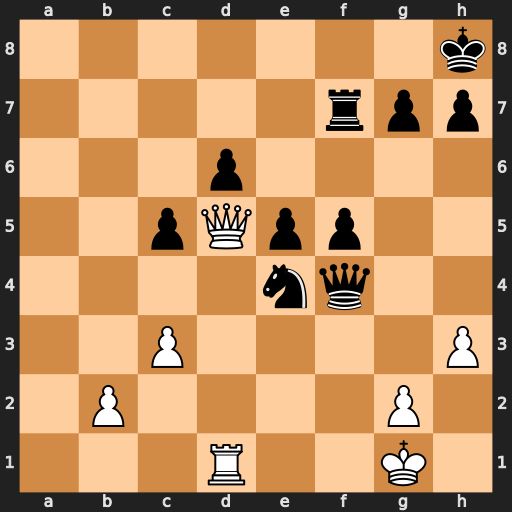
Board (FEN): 7k/5rpp/3p4/2pQpp2/4nq2/2P4P/1P4P1/3R2K1
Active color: w
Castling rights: -
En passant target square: -
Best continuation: Qa8+ Rf8 Qxf8#